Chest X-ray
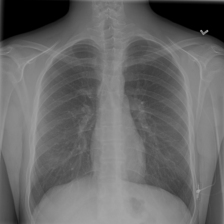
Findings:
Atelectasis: negative
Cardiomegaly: negative
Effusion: negative
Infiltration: negative
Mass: negative
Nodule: negative
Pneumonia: negative
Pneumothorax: negative
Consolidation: negative
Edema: negative
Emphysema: negative
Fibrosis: negative
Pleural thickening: negative
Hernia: negative